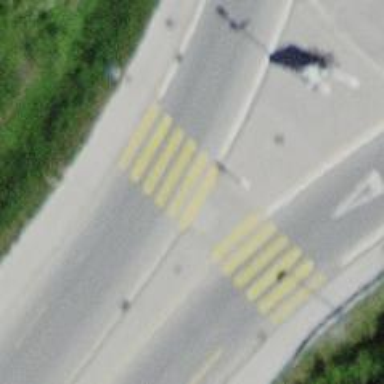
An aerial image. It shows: Uncontrolled zebra crossing with central island. The crossing is marked with zebra stripes.